Question: I have 2 div, inner div & outer div. How to align inner div to center?
Here is my source code:
'''
<div class="menu">
<a href="AdminHomePage.php?id=logout">Manage Staff</a>
</div>
'''
Here is CSS:
'''
.menu{
margin: 100px auto;
z-index: 2;
opacity: 0.9;
text-shadow: 2px 2px 5px #000000;
width:300px;
border-style: solid;
border-width: 1px;
}
.menu a{
color: #fff;
font-size: 35px;
border-style: solid;
border-width: 1px;
}
'''

The outer div is on center, but the inner one is align left. How to align it to center?
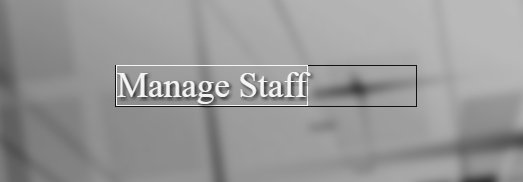
Answer: Add text-align: center; to your parent divs css
'''
.menu{
margin: 100px auto;
z-index: 2;
opacity: 0.9;
text-shadow: 2px 2px 5px #000000;
width:300px;
border-style: solid;
border-width: 1px;
text-align: center;
}
.menu a{
color: #fff;
font-size: 35px;
border-style: solid;
border-width: 1px;
}
'''
'''
<div class="menu">
<a href="AdminHomePage.php?id=logout">Manage Staff</a>
</div>
'''